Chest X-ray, PA view. Patient: 38 years old, sex F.
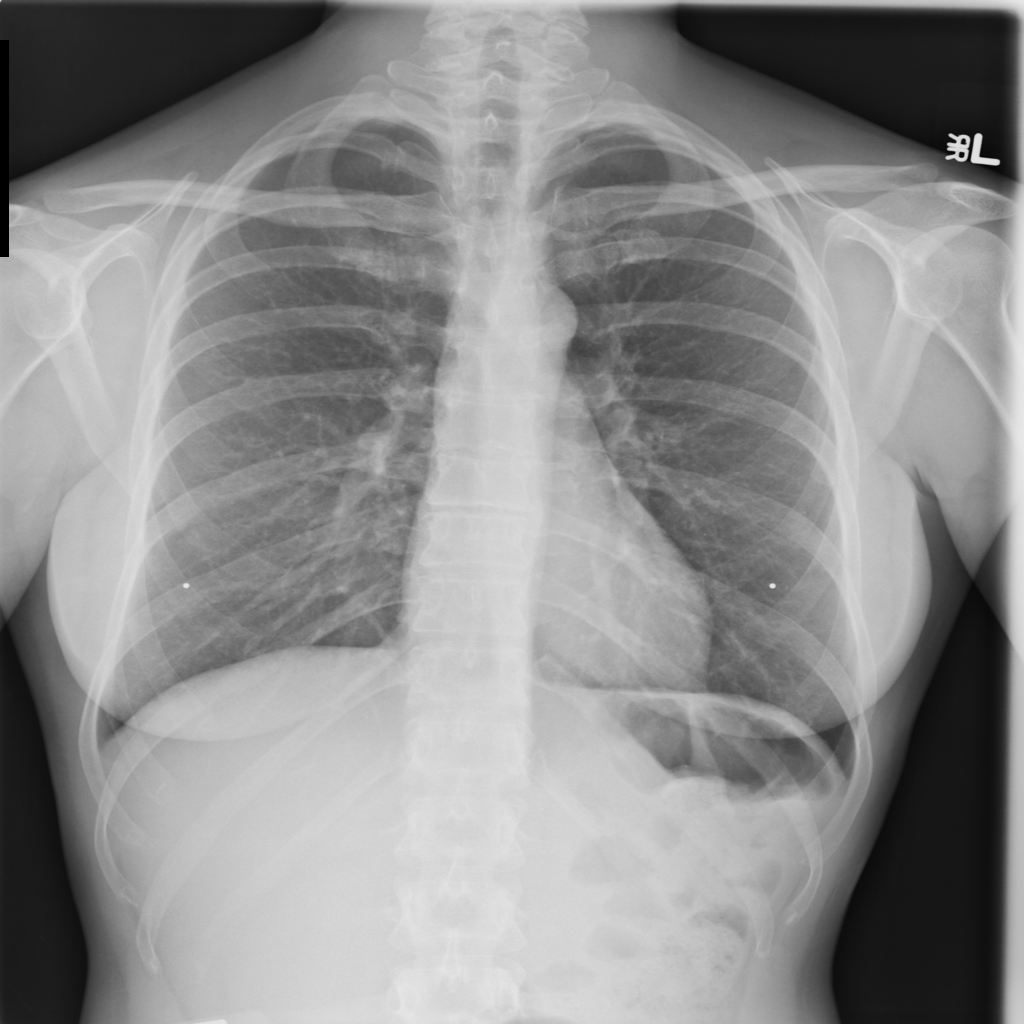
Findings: No Finding